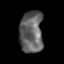
Tissue: skin
Cell type: Epithelial cells
Senescence score: 0.7304
Nuclear area (px): 955
Mean DAPI intensity: 98.228